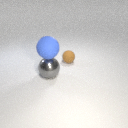
large gray metal sphere below large blue rubber sphere